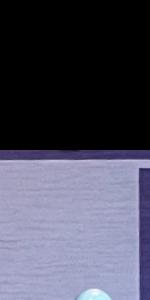
Label: Empty